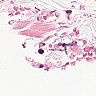
Metastatic tissue present: no